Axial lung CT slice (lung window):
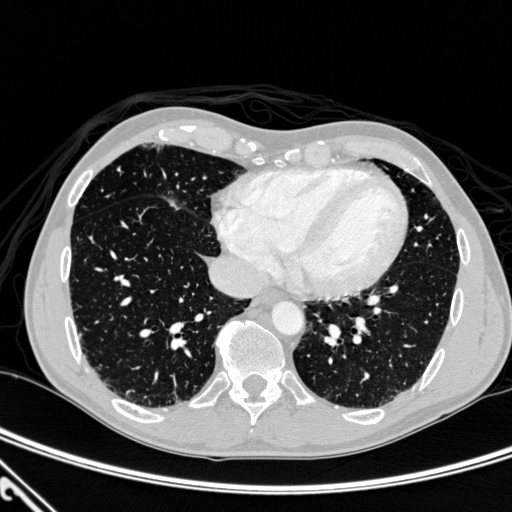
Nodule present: no